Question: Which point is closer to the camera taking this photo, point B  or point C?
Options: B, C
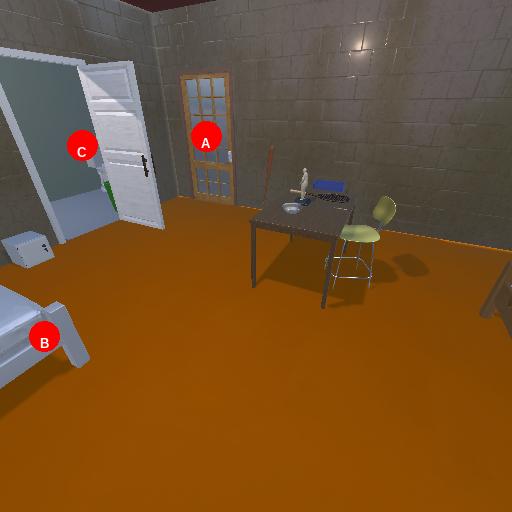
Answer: B